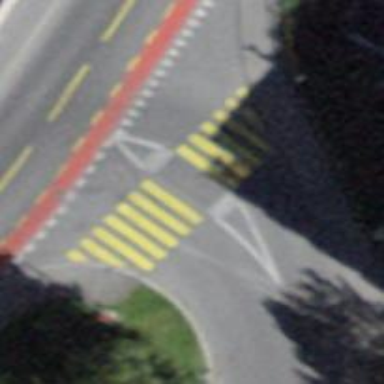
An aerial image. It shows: Zebra crossing on the road.